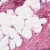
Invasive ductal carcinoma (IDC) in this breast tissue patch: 0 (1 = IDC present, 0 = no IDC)